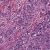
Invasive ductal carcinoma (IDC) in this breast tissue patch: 1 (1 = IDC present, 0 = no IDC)